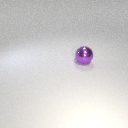
large purple metal sphere